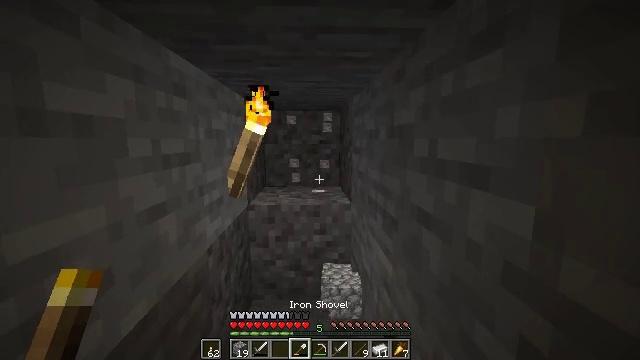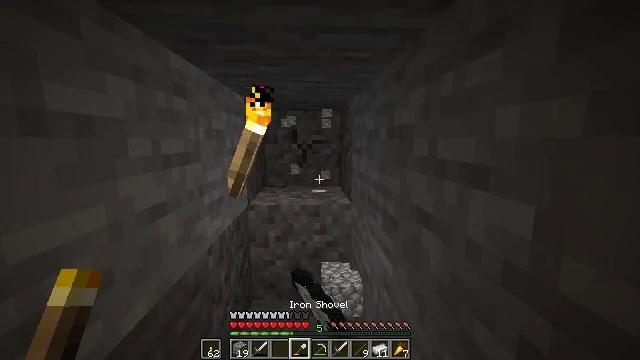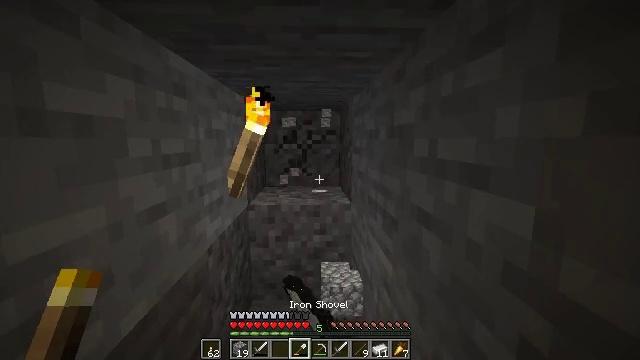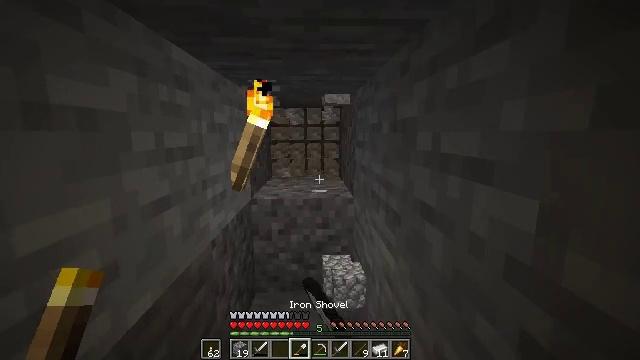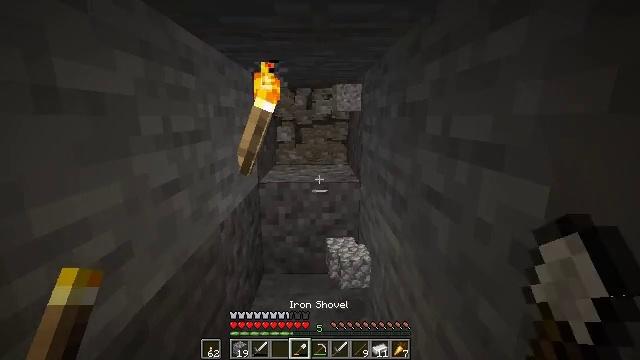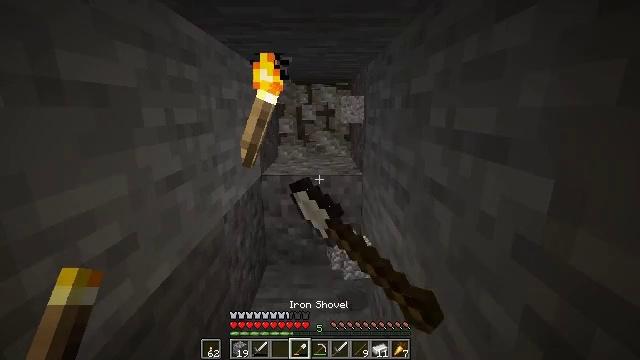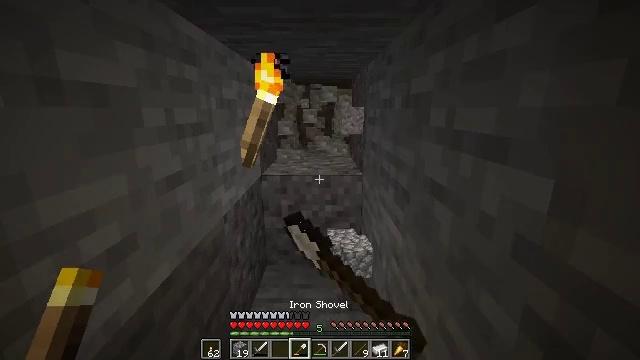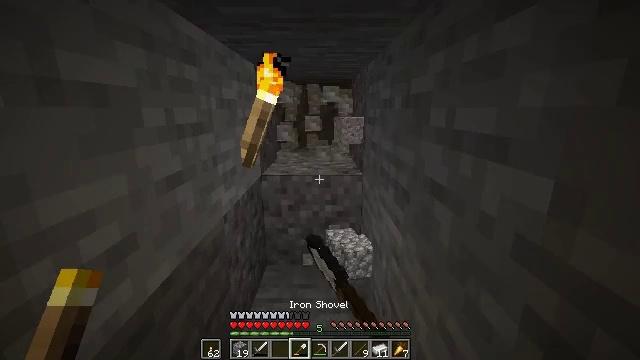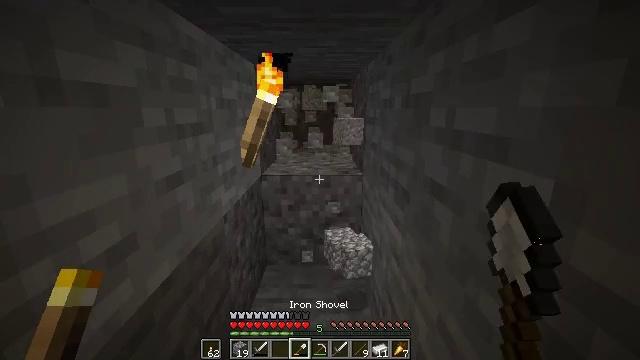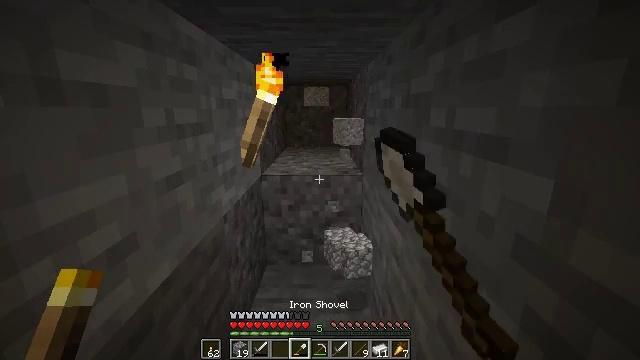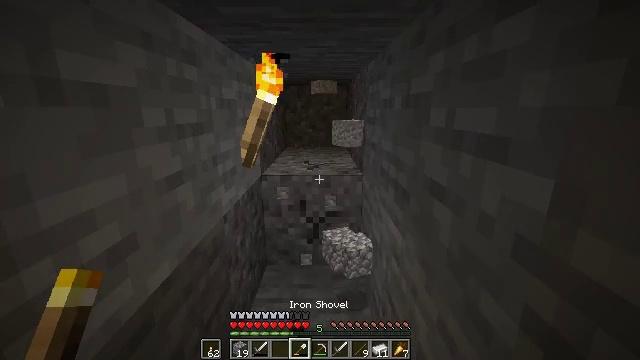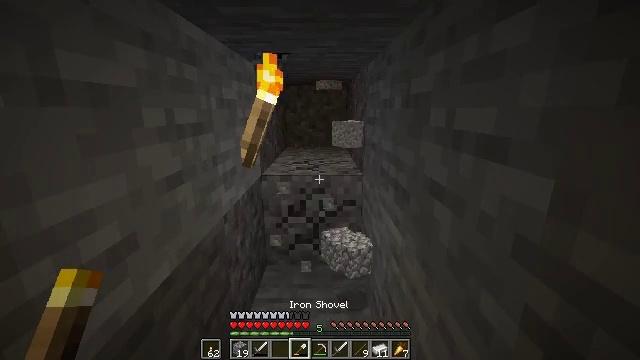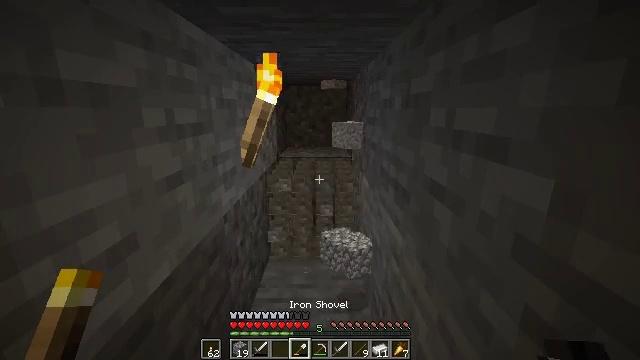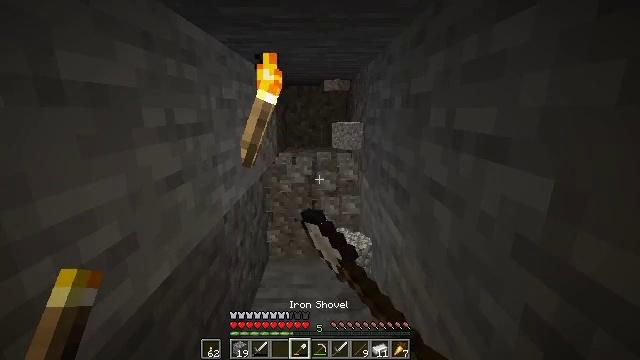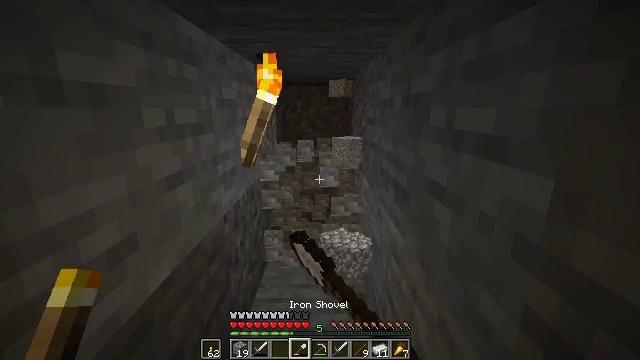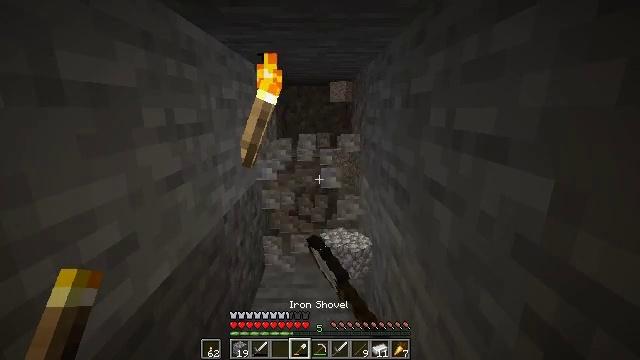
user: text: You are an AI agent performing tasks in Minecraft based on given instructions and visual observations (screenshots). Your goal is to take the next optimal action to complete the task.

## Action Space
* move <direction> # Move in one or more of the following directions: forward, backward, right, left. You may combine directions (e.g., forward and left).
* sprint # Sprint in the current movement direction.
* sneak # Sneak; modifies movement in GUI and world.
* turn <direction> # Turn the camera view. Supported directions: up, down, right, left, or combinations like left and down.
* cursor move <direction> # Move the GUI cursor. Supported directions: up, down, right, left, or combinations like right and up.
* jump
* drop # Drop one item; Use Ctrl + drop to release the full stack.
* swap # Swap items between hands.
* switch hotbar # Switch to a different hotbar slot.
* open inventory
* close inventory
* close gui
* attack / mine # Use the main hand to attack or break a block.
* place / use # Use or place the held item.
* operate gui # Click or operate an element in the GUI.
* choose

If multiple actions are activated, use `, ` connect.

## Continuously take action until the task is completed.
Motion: motion action
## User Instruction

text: Collect gravel for your inventory.
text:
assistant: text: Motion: attack / mine
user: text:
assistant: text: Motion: attack / mine
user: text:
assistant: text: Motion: turn down, attack / mine
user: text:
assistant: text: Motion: turn left and down, attack / mine
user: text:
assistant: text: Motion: turn down, attack / mine
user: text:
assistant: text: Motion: attack / mine
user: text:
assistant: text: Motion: attack / mine
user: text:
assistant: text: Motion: attack / mine
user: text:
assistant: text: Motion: attack / mine
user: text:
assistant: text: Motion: attack / mine
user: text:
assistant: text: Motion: attack / mine
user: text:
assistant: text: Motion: attack / mine
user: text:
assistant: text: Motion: attack / mine
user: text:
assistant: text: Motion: attack / mine
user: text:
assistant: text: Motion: attack / mine
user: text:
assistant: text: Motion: attack / mine
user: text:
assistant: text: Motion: attack / mine
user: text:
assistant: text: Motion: attack / mine
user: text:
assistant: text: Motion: attack / mine
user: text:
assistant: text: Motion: attack / mine
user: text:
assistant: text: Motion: move forward, attack / mine
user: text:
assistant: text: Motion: move forward, attack / mine
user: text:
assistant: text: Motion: move forward, attack / mine
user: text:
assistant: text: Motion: move forward, attack / mine
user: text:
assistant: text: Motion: attack / mine
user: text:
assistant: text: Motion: attack / mine
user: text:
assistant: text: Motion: attack / mine
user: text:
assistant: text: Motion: attack / mine
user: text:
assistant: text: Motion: move forward, attack / mine
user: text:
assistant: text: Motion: move forward, attack / mine